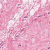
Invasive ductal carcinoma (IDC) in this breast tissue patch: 0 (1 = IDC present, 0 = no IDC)